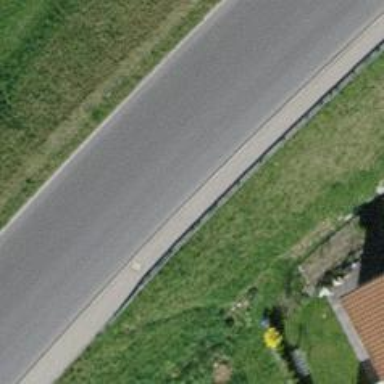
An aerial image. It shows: Sidewalk.